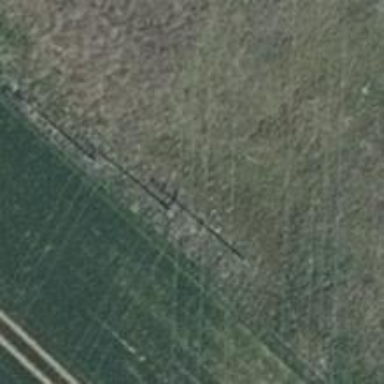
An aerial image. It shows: Power pole.